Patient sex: M
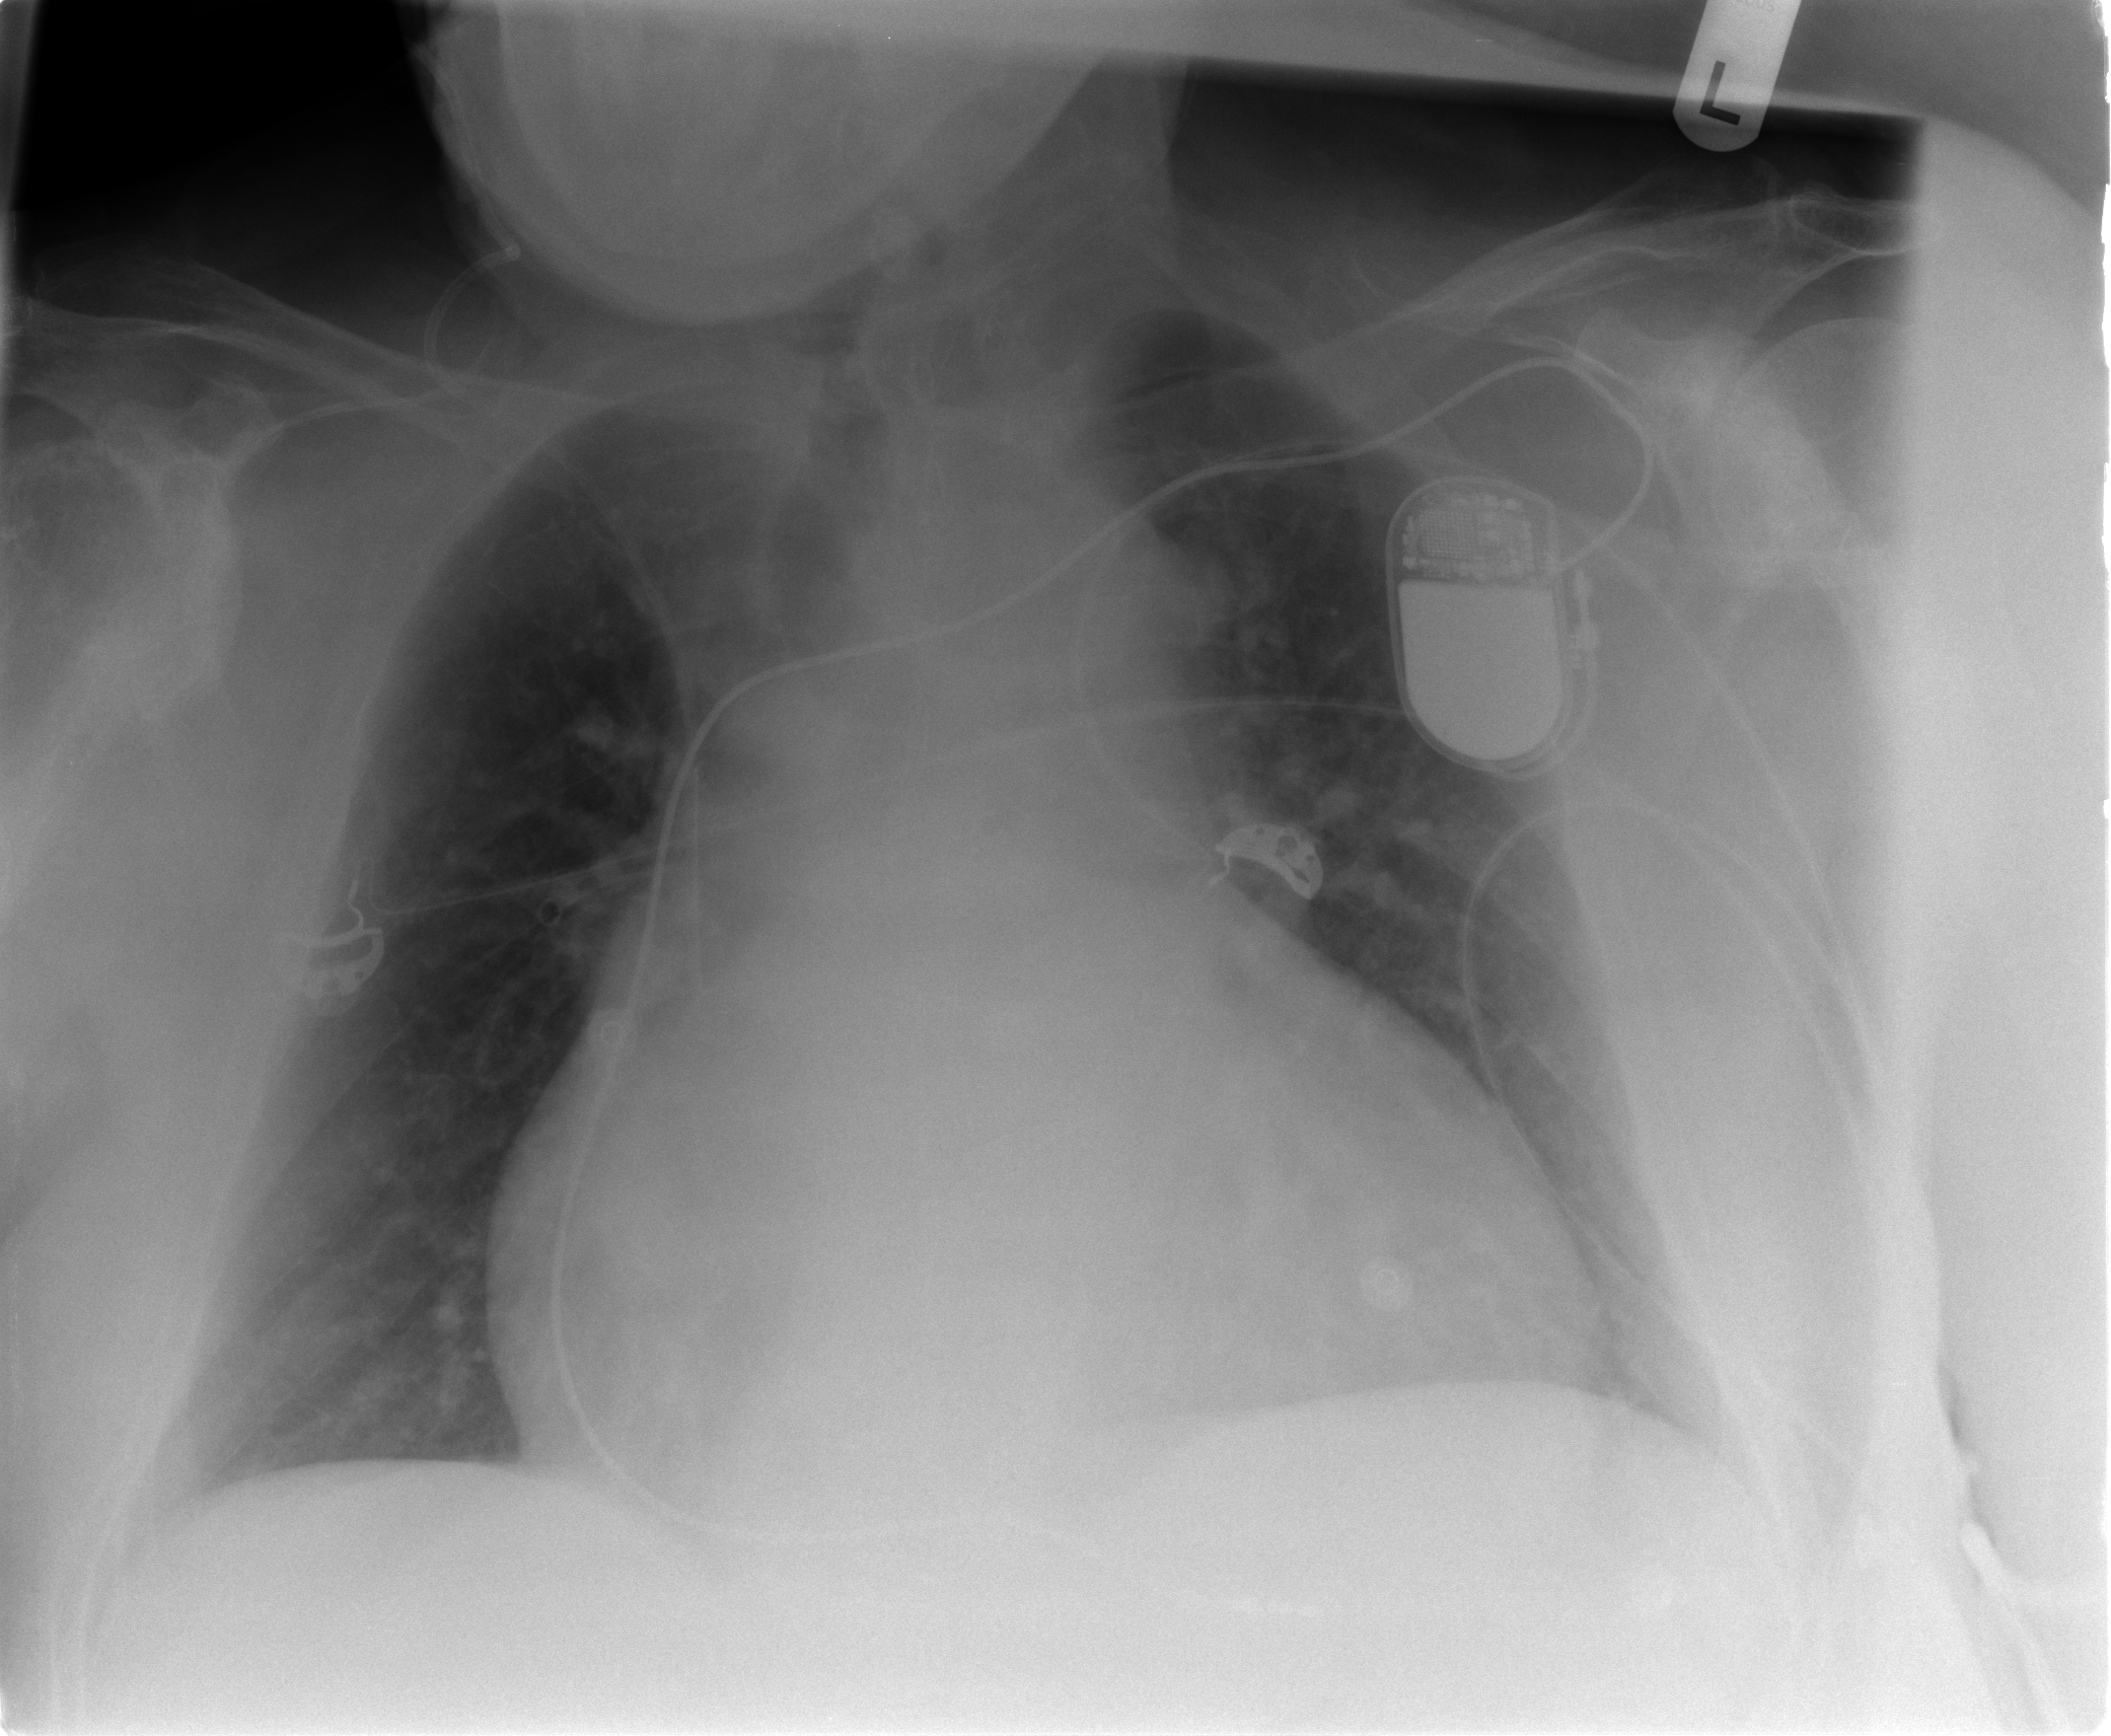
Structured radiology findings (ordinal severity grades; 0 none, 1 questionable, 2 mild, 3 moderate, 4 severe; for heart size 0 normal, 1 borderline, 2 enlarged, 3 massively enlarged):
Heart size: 2
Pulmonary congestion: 0
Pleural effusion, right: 0
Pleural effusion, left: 0
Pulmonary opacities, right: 0
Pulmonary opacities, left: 0
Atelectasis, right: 0
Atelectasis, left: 2